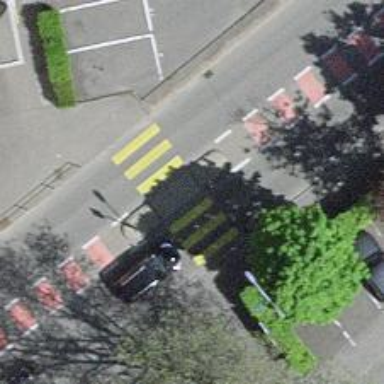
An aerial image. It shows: Marked crossing with zebra stripes on the road.